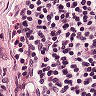
Metastatic tissue present: no